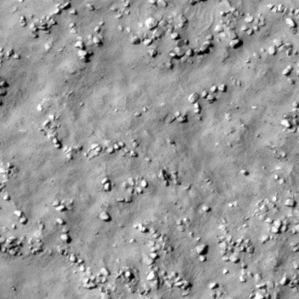
Label: non_frost